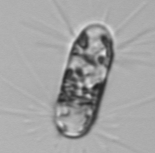
Label: Corethron_hystrix